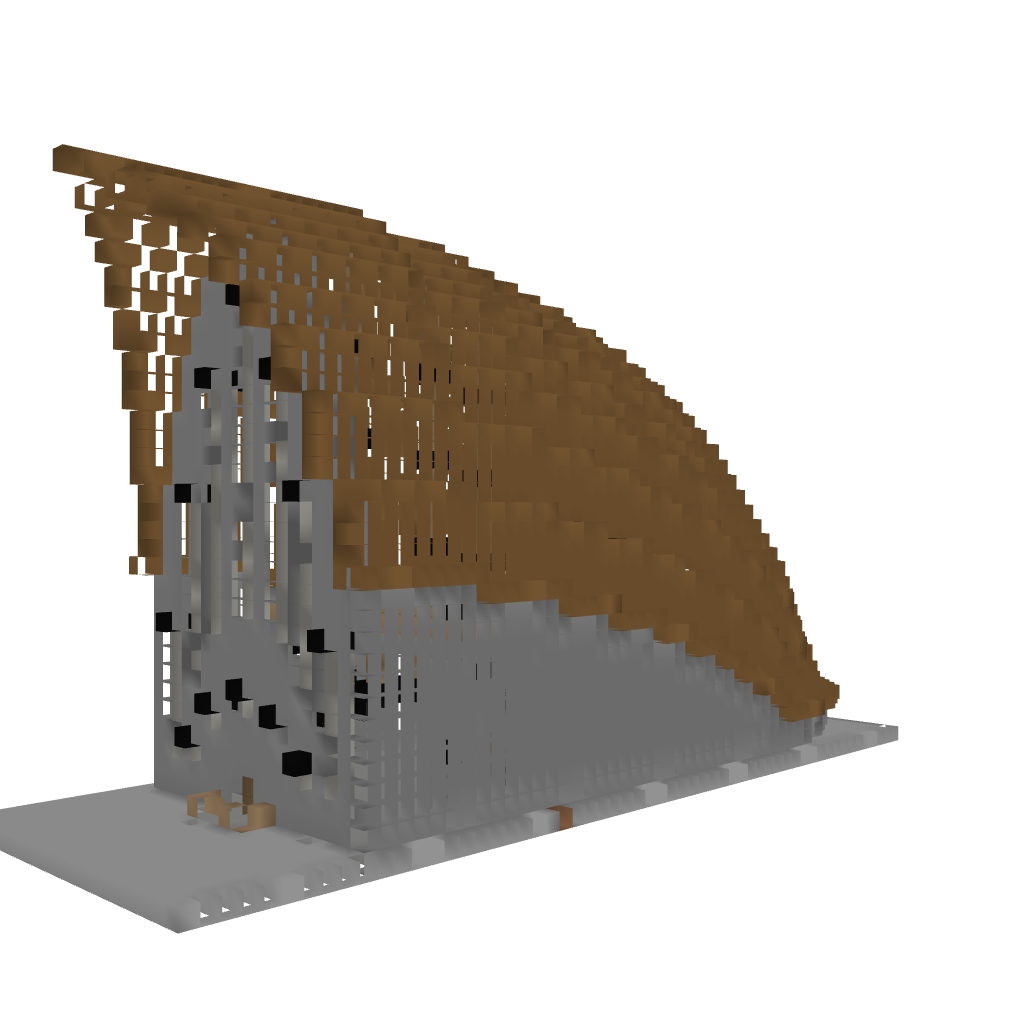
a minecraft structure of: ye olde house